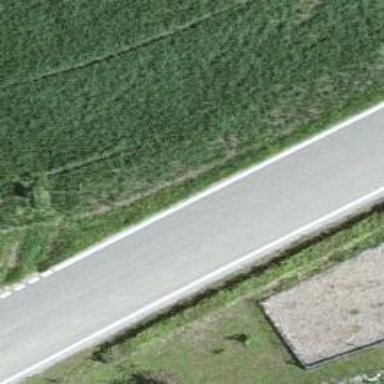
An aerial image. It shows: Bus stop along the road.